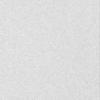
Label: dusty